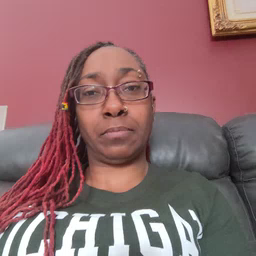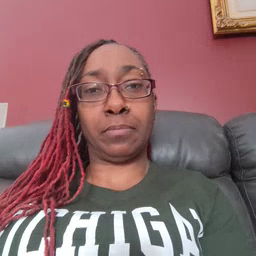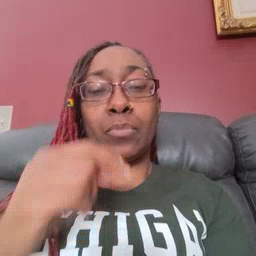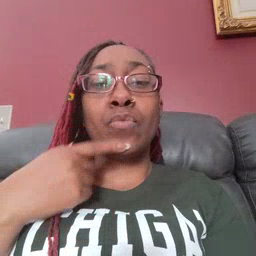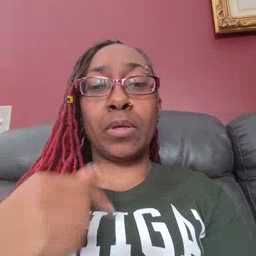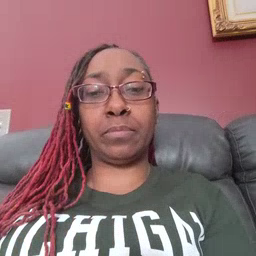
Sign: red